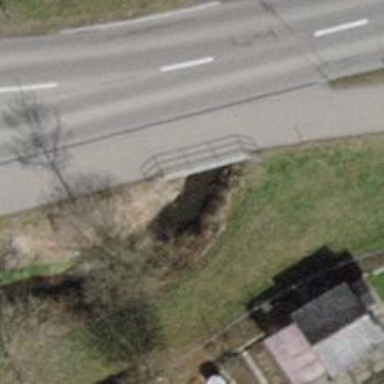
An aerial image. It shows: There is tunnel.